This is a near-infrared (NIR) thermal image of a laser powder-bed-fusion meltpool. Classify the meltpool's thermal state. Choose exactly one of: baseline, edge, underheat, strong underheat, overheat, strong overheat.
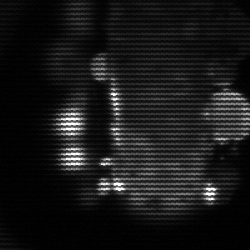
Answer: strong underheat